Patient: sex M, age 30
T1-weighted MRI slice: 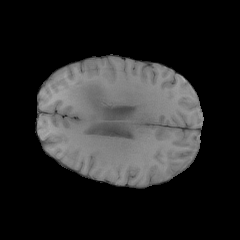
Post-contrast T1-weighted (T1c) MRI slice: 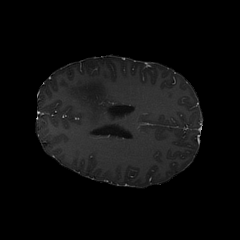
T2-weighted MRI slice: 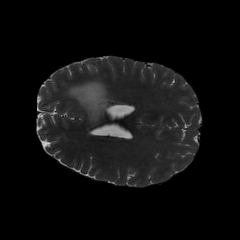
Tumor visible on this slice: yes
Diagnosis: Astrocytoma, IDH-mutant
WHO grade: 3